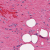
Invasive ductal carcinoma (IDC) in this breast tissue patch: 0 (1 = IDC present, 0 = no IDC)